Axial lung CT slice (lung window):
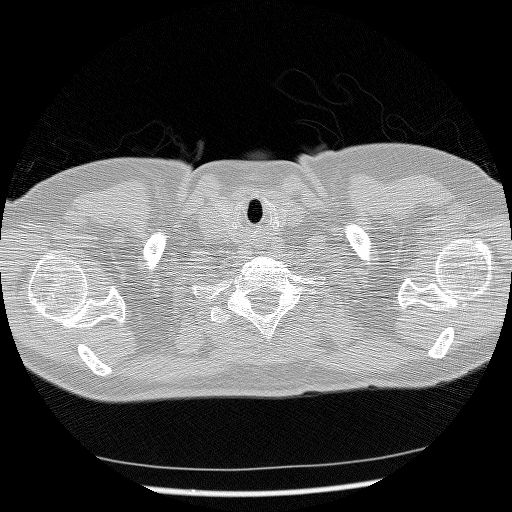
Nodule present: no